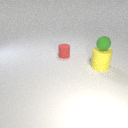
small red rubber cylinder behind large yellow rubber cylinder